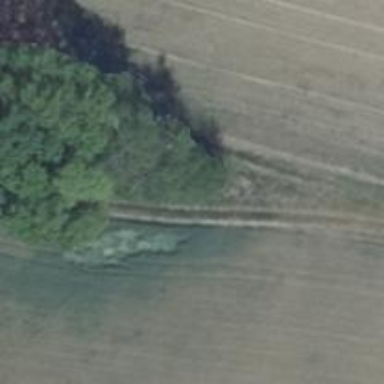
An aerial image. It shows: Grassy track with grade5 tracktype.